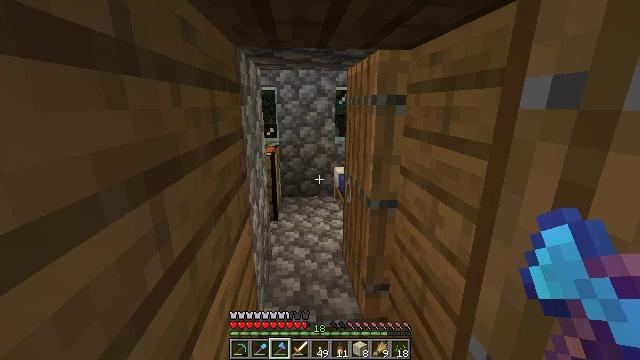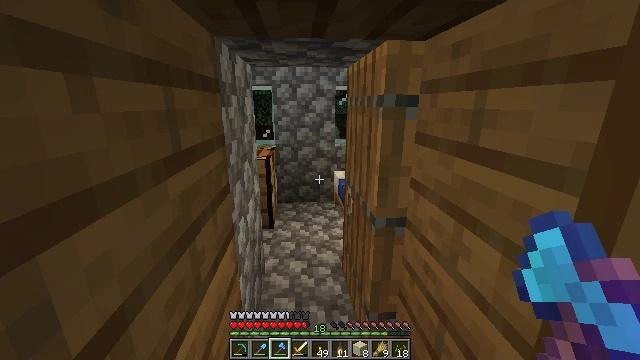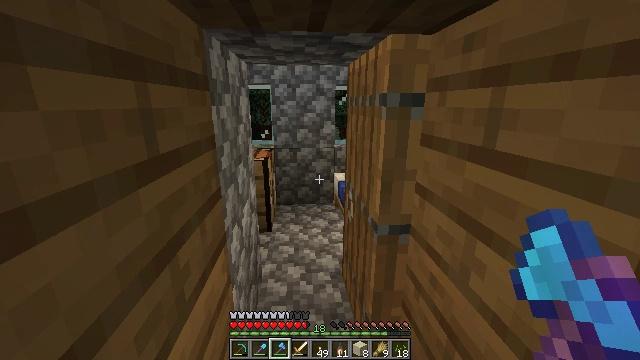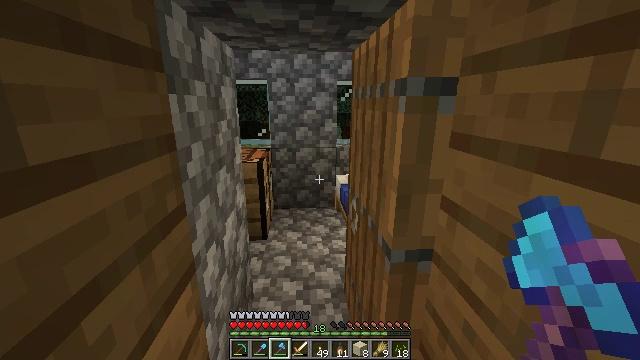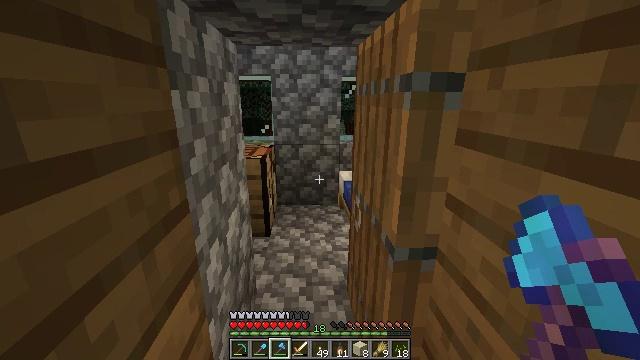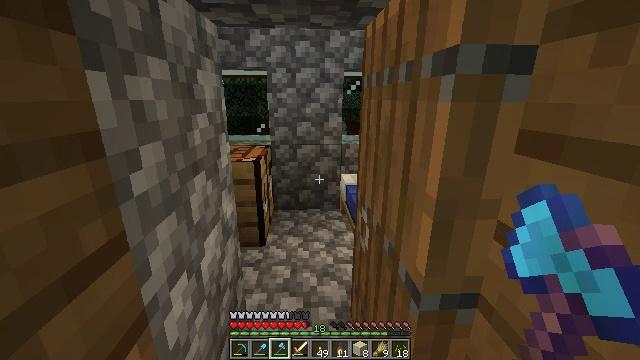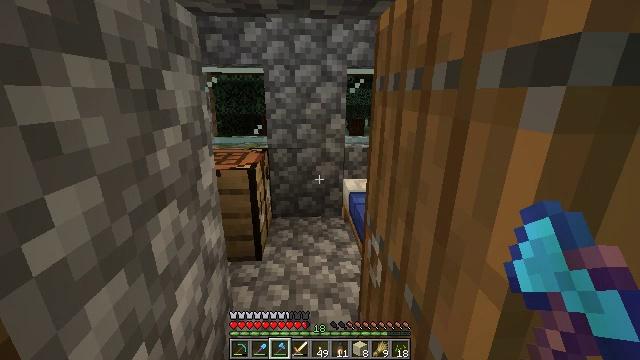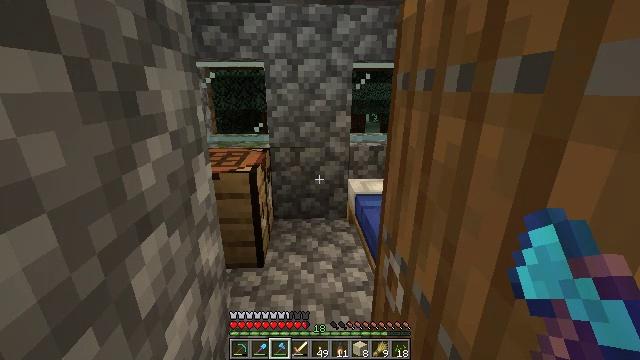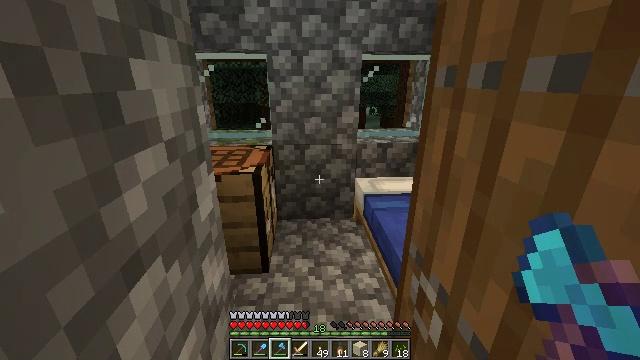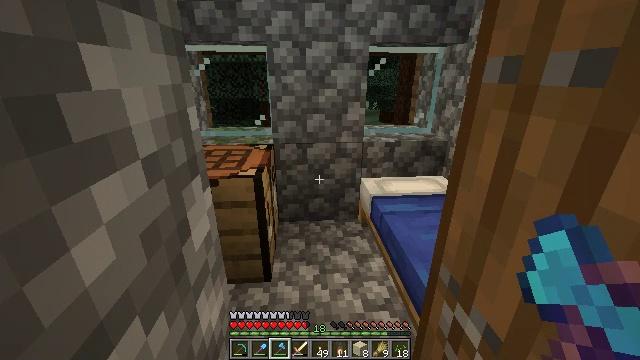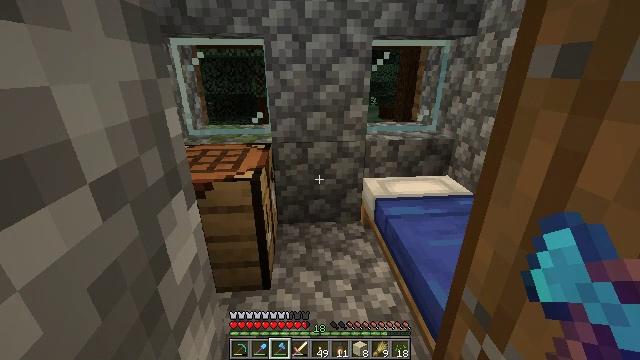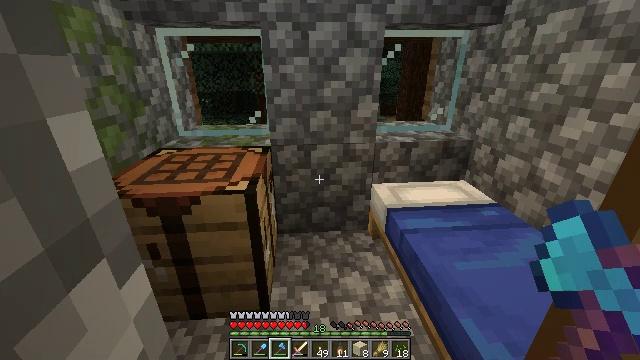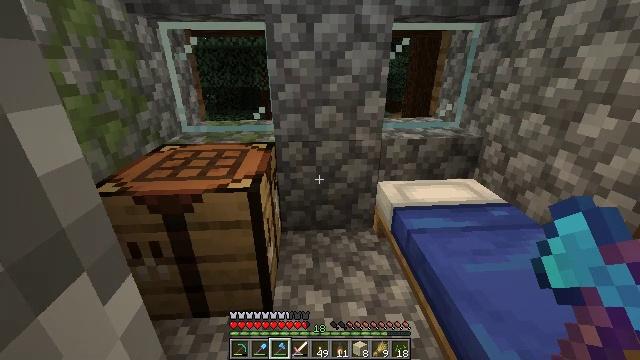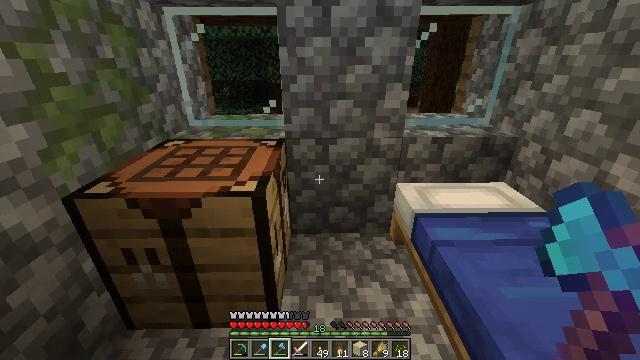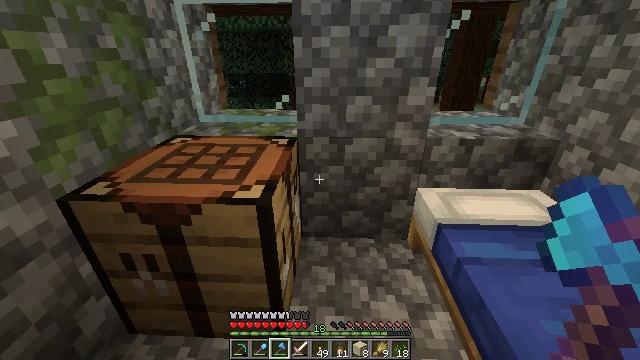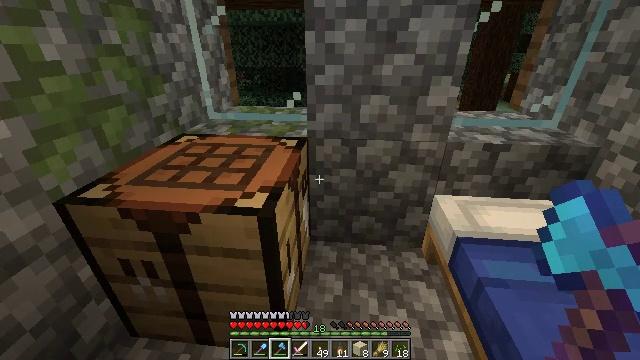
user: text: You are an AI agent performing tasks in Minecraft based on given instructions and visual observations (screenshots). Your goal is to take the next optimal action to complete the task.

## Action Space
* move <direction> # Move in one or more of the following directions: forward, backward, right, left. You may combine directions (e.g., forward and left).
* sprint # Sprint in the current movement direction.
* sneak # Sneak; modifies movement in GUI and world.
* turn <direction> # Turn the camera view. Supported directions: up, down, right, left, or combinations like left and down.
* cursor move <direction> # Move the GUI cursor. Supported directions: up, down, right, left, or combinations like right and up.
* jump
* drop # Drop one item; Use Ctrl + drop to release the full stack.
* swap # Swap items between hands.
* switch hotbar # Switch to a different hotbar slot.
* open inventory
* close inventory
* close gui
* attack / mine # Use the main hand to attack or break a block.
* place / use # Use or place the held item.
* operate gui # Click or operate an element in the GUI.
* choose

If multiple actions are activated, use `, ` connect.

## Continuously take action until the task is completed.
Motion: motion action
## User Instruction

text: Break the sweet berry bush to collect berries.
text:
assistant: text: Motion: move forward
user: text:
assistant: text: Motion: move forward
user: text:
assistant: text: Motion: move forward
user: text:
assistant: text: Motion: move forward
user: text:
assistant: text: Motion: move forward
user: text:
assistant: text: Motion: move forward
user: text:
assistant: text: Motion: move forward and move left, turn down
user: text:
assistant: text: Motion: move forward and move left, turn down
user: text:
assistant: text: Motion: move forward and move left, turn down
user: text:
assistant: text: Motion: move forward and move left
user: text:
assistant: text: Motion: move forward
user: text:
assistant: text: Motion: move forward, turn left
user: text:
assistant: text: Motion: move forward, turn left and down
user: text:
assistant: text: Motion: turn left and down
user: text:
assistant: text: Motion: turn left and down
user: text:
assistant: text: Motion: turn left and down
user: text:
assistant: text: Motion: turn left
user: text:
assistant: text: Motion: turn left
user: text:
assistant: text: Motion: turn left
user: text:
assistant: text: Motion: turn left
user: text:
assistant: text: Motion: turn left
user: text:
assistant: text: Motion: no_op
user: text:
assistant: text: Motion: no_op
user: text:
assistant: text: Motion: turn left
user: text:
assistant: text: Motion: turn left
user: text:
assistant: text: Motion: turn left
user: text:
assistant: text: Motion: turn left and up
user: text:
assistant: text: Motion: turn left
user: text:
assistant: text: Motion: turn left and up
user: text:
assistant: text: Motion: turn right and up